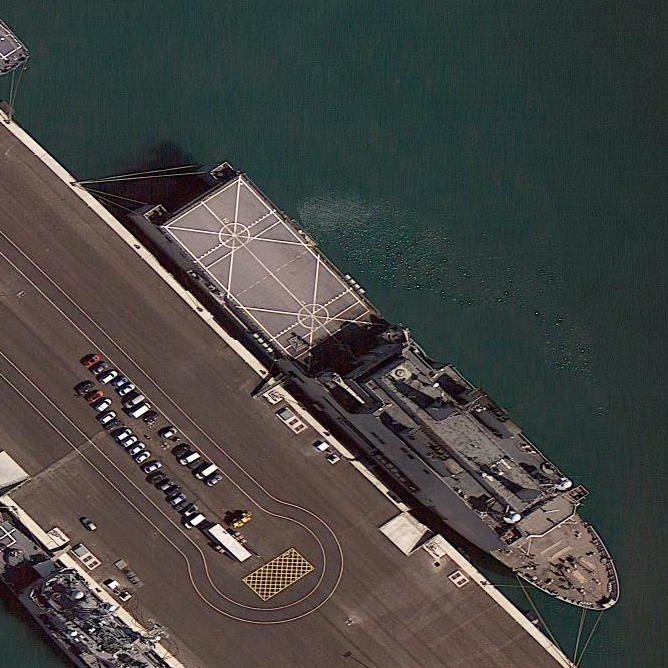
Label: combat